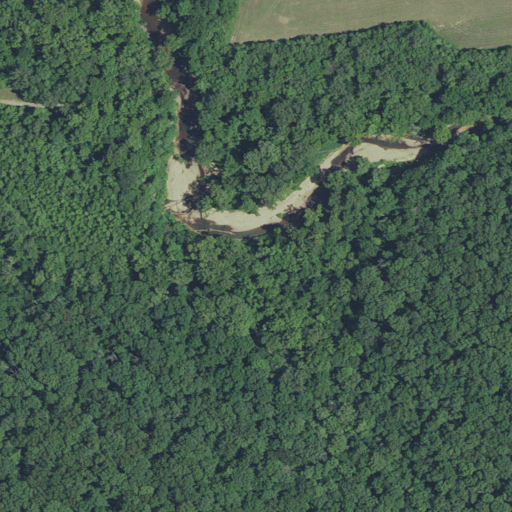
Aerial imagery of valley in Missouri named Stillhouse Hollow containing deciduous forest, woody wetlands, and cultivated crops